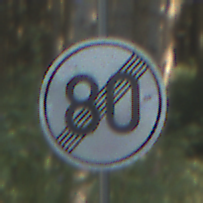
Verkehrszeichen: EndeGeschwindigkeit80
Umgebung: Outdoor, Nature
Tageszeit: MorningAfternoon
Wetter: Clear
Licht: Natural
Jahreszeit: NotSpecified
Kontrast: LowContrast